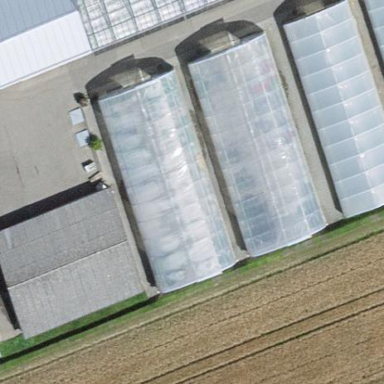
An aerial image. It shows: Greenhouse.